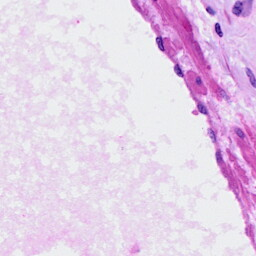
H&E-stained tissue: Ovarian